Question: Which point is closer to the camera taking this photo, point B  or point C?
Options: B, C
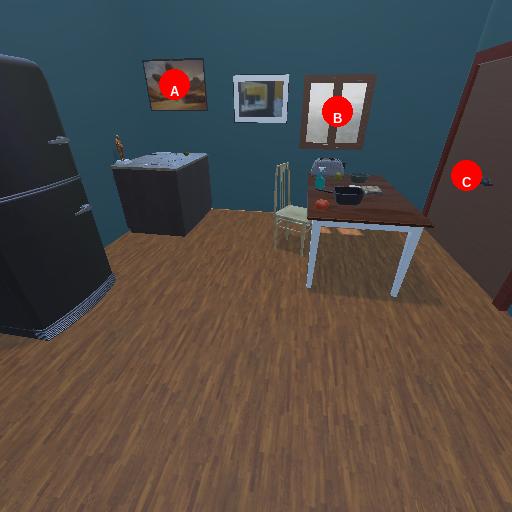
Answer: B